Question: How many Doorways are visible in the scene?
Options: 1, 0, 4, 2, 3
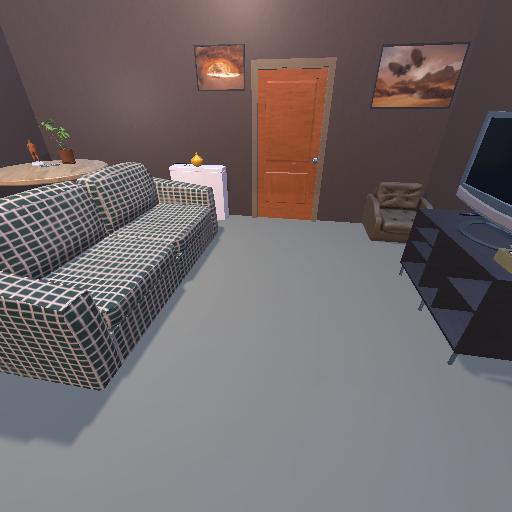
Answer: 1